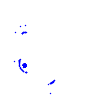
Particle: electron